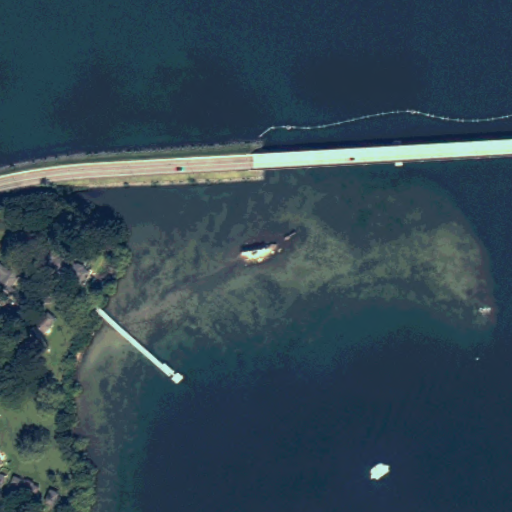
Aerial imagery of island in Hawaii named Mokunui containing only unknown